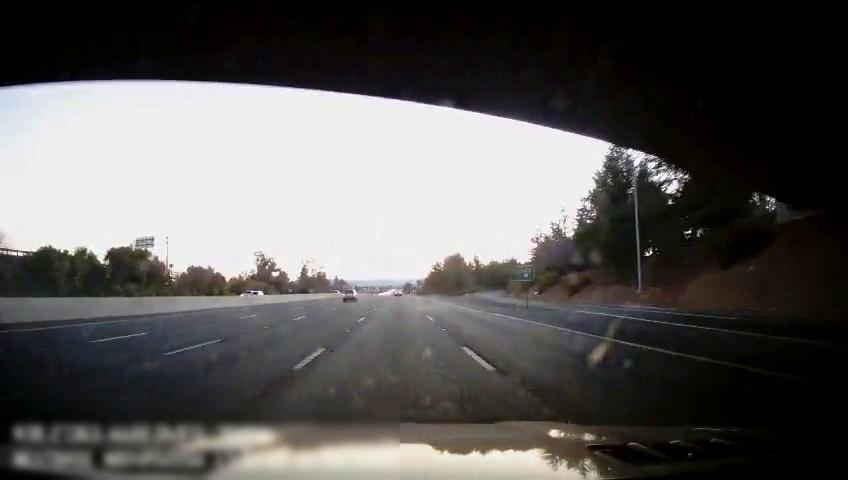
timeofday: Day
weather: Sunny
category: Drivable Space
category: Vehicles | SUV
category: Vehicles | Truck
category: Vehicles | SUV
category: Lanes | Current Lane
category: Lanes | Alternate Lane
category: Lanes | Alternate Lane
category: Lanes | Current Lane
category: Lanes | Alternate Lane
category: Lanes | Alternate Lane
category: Lanes | Alternate Lane
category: Lanes | Alternate Lane
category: Traffic | Signs